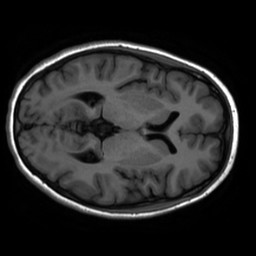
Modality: inplaneT1
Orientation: axial
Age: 18
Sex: female
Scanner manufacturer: ge
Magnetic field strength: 3 T
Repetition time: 2.499 s
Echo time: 0.02513 s